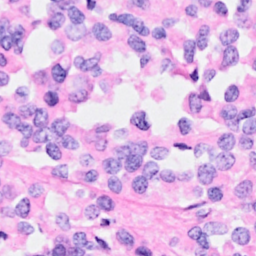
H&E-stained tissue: Breast